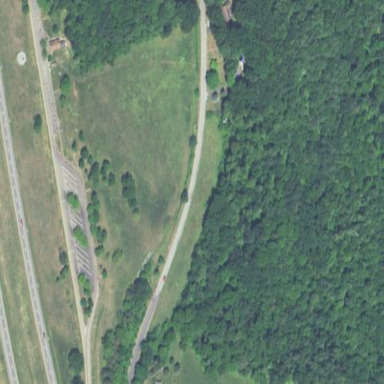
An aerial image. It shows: Rest area on the road.